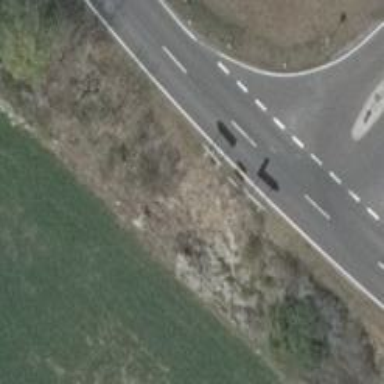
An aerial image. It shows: Secondary road with asphalt surface.